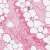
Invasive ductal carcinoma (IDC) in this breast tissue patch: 0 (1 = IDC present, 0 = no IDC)